Field crop: maize
Growth stage: 2
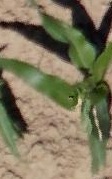
Species: maize